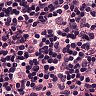
Metastatic tissue present: no